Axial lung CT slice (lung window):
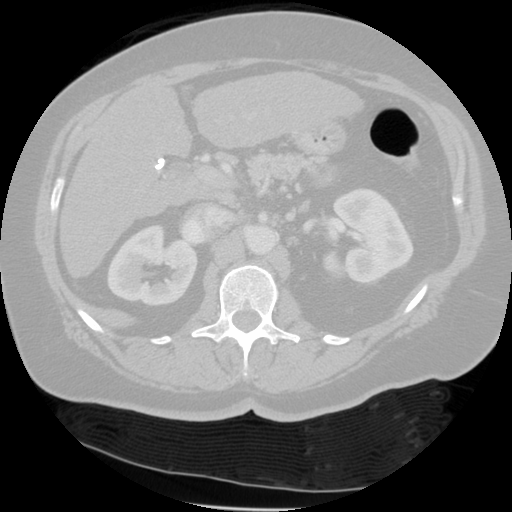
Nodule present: no